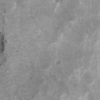
Label: not_dusty